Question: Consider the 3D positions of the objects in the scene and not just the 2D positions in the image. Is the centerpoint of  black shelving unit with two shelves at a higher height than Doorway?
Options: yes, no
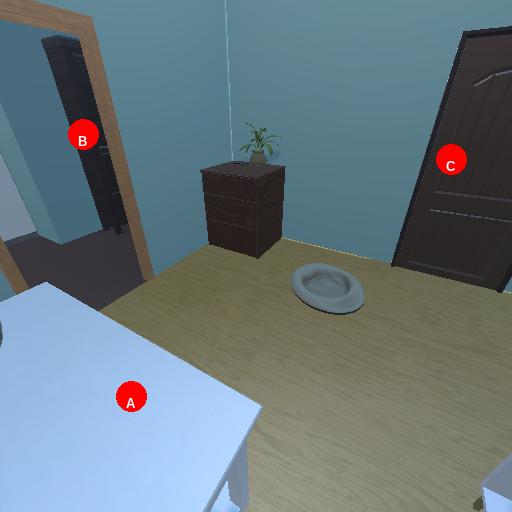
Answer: yes